Question: We basically have this html code for radio buttons in a table:
'''
<div class="graytitle">Wie oft nutzen Sie WhatsApp?</div>
<ul class="pageitem">
<li class="radiobutton"><span class="name">Sehr oft</span>
<input name="frage10" type="radio" value="sehr oft" /></li>
<li class="radiobutton"><span class="name">Mittelmassig</span>
<input name="frage10" type="radio" value="mittel" /></li>
<li class="radiobutton"><span class="name">Ehr selten</span>
<input name="frage10" type="radio" value="ehr selten" /></li>
</ul>
'''
We want to grey out rows without making the text invisible, we have googled a lot but we couldn't find a solution. This is what we used:
'''
for (var i = 0; i < document.UmfrageForm.frage10.length; i++) {
document.UmfrageForm.frage10[i].style.backgroundColor = "gray"; }
'''
It greys out all the rows, including the Text. We want the Text to be still visible after making the rows grey. How can we do that?
Disaster Screenshot:

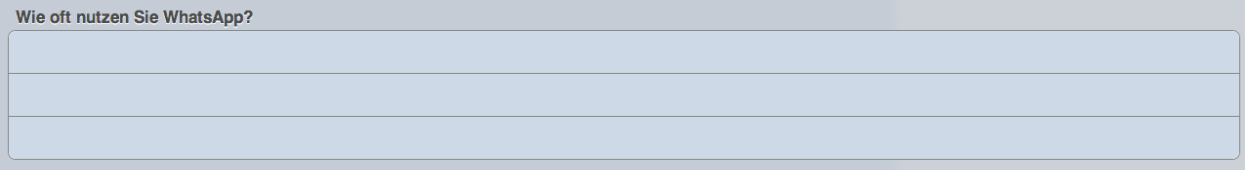
Answer: Based on your jsfiddle: your stylesheet is positioning your span tags behind your input tags, that's why you don't see the span as soon as you remove the input transparency.
What you need to do is apply the background color to the span tags, not the input tags.
[Update] As @alicelieutier mentioned in the comments, if you only need to support recent browsers you could also choose to apply a semi-transparent background to the input:
'''
for (var i = 0; i < document.UmfrageForm.frage10.length; i++) {
document.UmfrageForm.frage10[i].style.backgroundColor = "rgba(0,0,0,0.7)";
}
'''